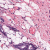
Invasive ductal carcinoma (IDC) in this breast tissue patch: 1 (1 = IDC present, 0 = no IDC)